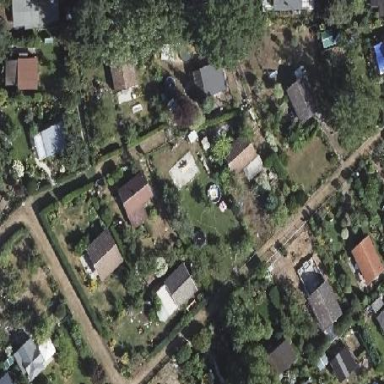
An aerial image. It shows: Plot in the allotments.